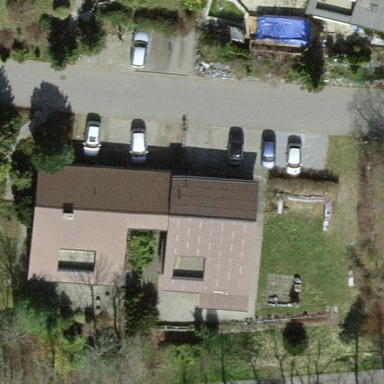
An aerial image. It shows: Semi-detached house.